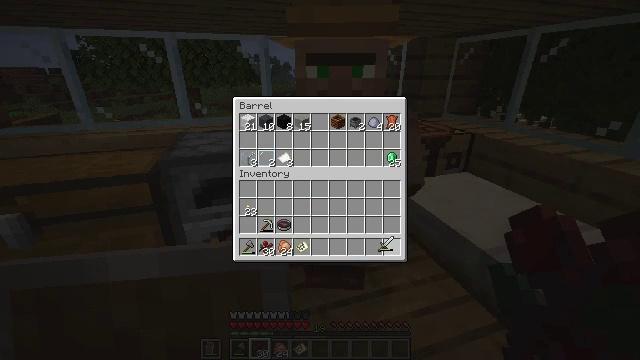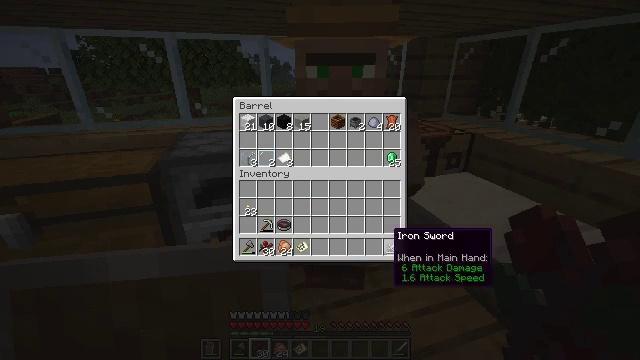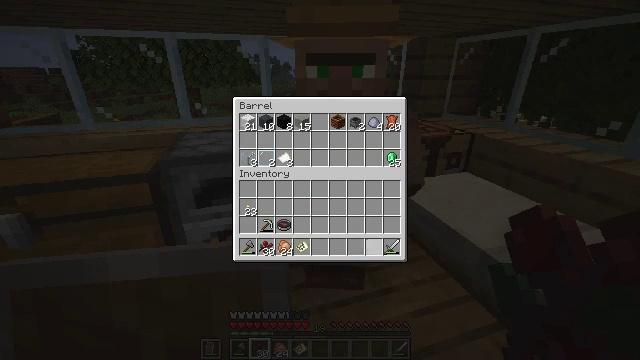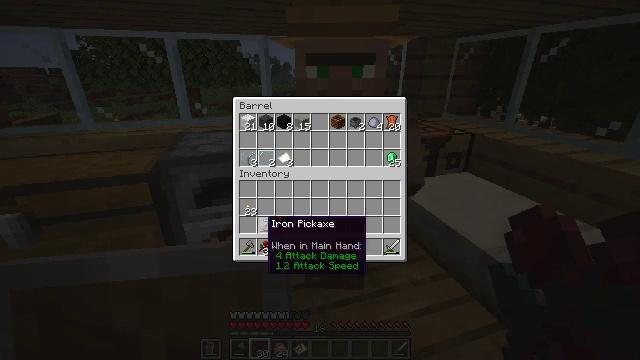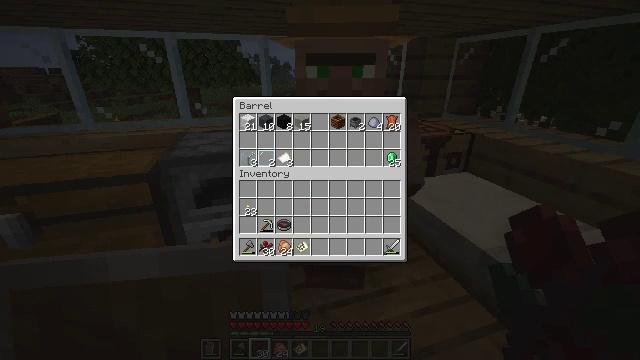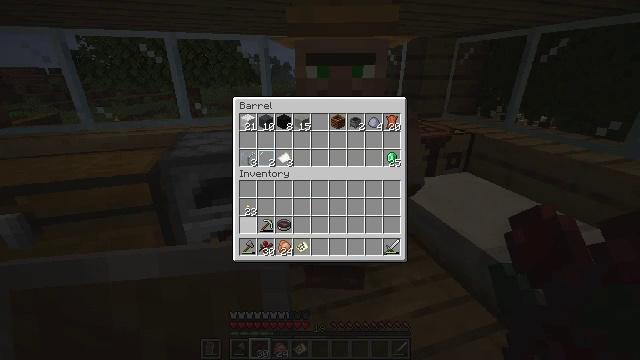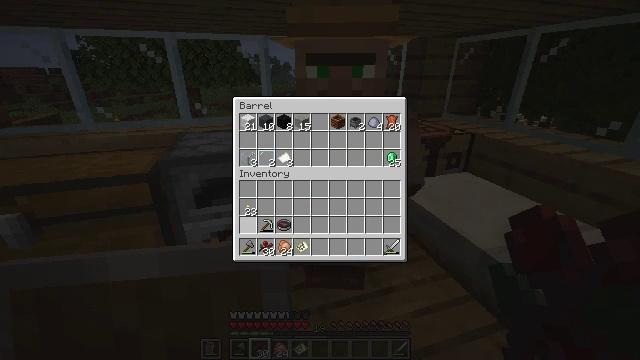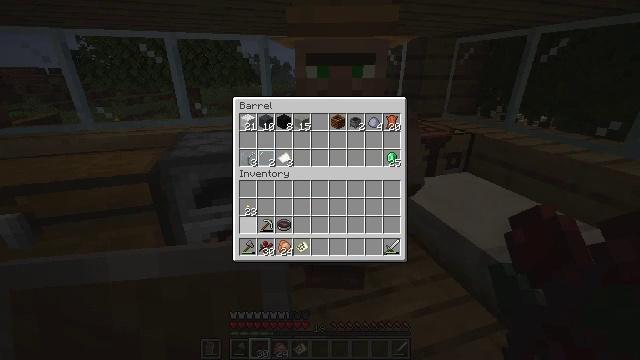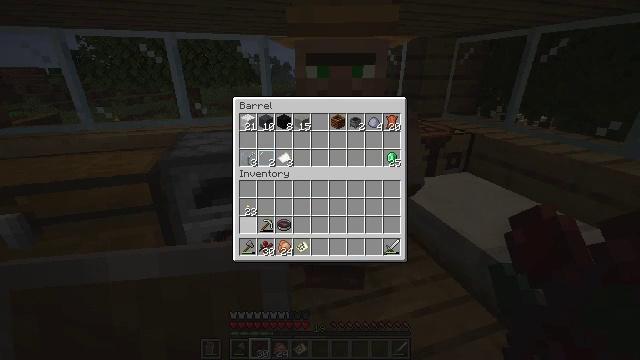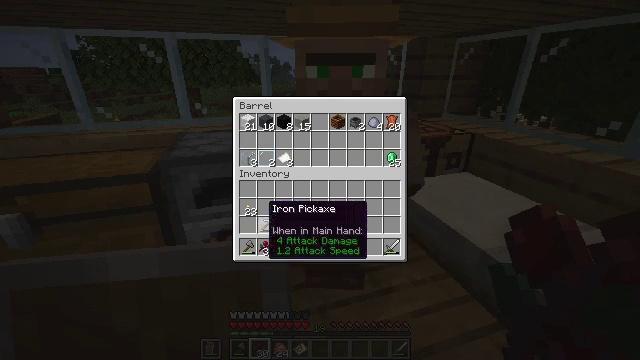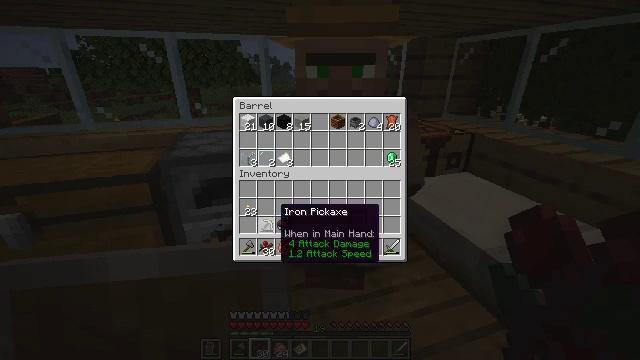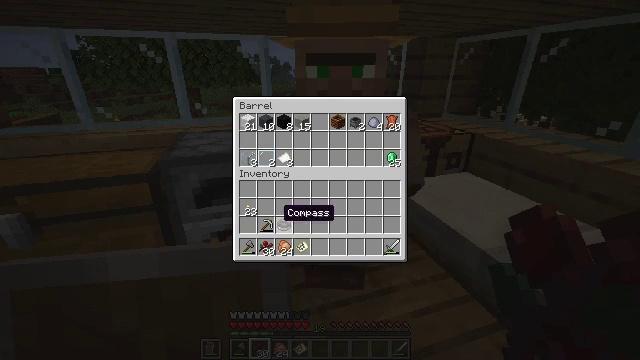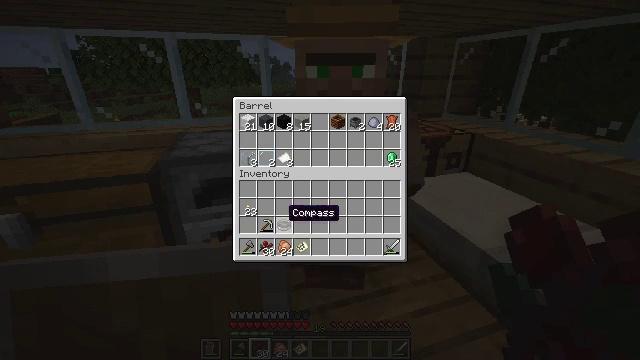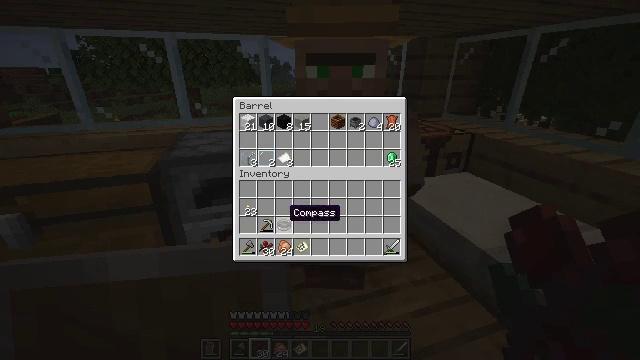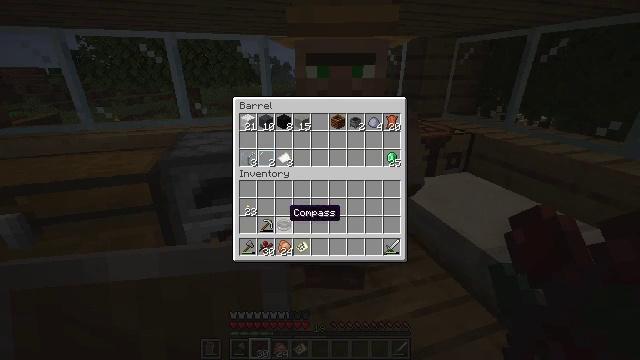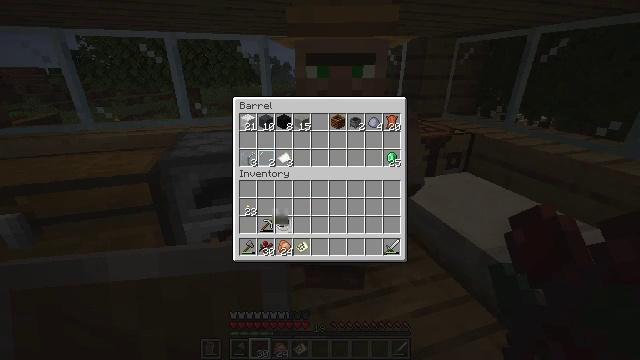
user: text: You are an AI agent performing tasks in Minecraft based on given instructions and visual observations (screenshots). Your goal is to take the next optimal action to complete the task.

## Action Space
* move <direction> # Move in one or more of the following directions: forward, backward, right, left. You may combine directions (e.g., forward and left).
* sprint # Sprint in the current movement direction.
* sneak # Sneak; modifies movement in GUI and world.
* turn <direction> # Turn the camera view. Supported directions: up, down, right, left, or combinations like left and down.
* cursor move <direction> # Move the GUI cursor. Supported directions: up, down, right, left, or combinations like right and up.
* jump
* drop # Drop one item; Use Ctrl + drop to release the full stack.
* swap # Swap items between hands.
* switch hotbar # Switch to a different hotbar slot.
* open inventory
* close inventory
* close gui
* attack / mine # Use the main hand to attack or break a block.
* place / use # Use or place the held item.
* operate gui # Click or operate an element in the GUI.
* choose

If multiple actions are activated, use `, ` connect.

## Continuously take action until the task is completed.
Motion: motion action
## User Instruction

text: Use the crafting grid to create a light gray bed.
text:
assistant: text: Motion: no_op
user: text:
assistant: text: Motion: cursor move left
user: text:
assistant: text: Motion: cursor move left and up
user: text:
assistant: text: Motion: cursor move left and up
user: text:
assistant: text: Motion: cursor move right
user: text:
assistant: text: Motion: cursor move right
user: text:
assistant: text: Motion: no_op
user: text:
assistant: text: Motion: no_op
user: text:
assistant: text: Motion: cursor move right
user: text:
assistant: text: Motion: cursor move right
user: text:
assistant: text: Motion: no_op
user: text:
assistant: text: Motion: no_op
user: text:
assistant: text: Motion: no_op
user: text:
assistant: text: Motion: no_op
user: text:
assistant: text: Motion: operate gui
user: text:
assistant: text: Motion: operate gui
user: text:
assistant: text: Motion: cursor move right
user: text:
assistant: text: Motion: cursor move right and down
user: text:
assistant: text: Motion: cursor move right
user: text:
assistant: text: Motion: cursor move right
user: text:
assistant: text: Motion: cursor move right
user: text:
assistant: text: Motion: no_op
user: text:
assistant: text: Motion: no_op
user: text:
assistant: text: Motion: no_op
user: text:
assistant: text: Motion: no_op
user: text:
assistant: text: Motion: no_op
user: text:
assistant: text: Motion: no_op
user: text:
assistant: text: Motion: operate gui
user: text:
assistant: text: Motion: operate gui
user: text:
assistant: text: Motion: no_op